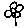
Label: flower